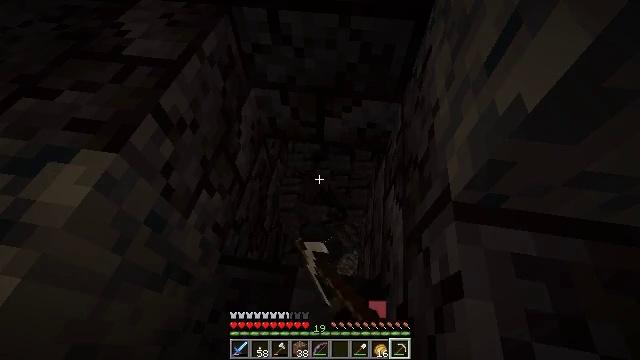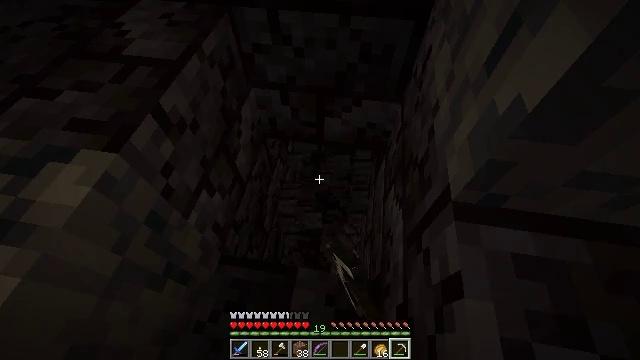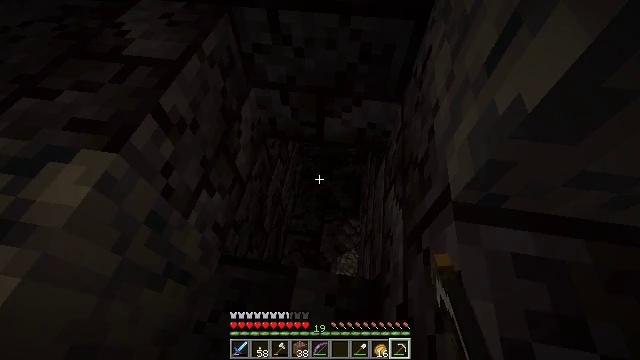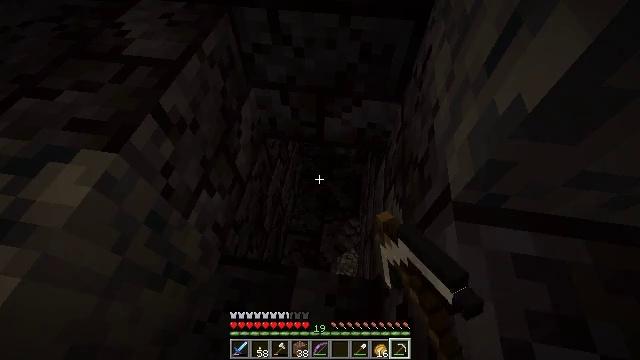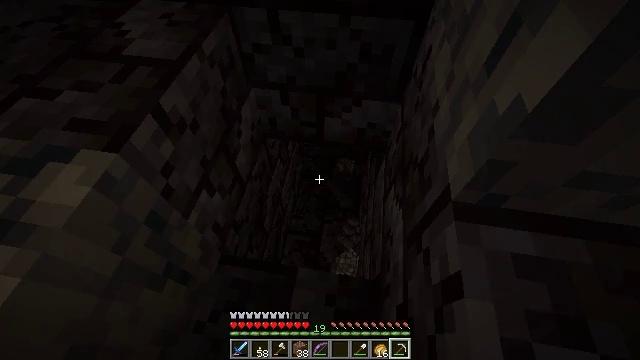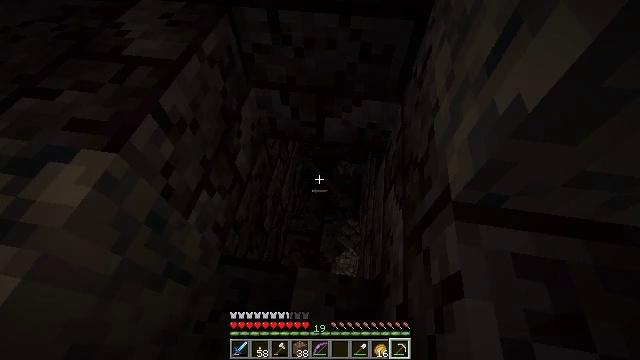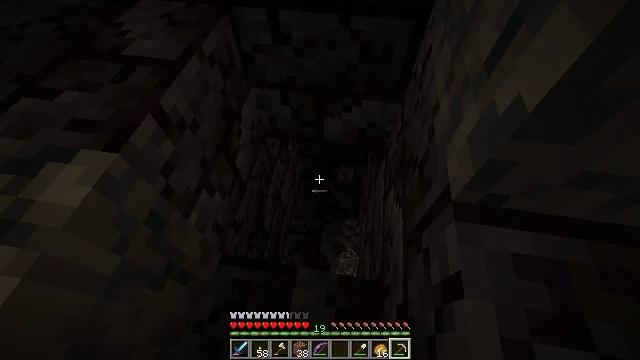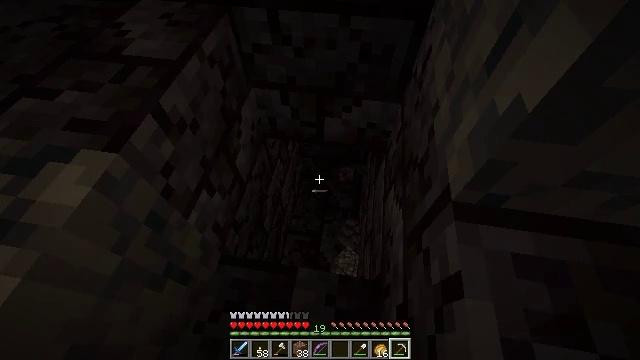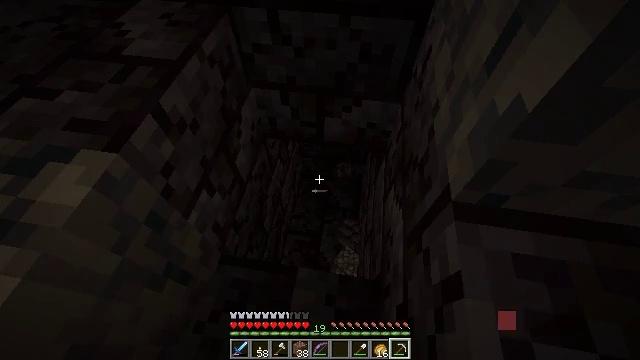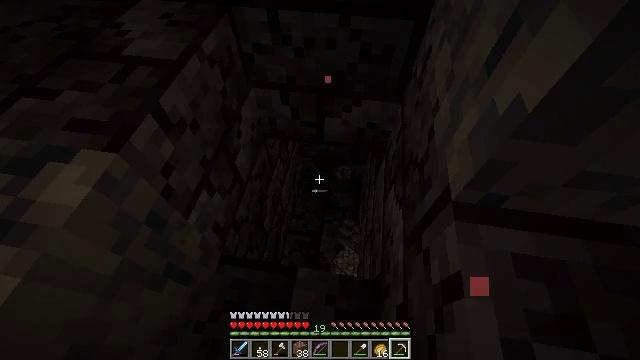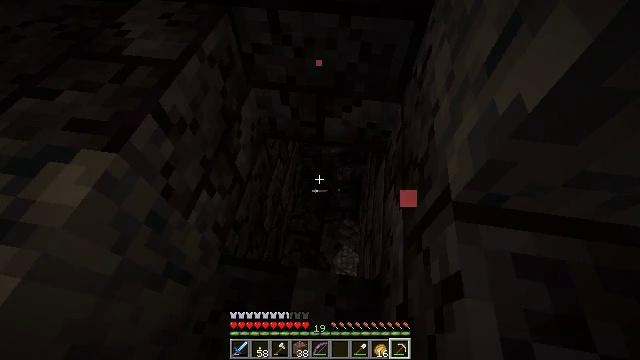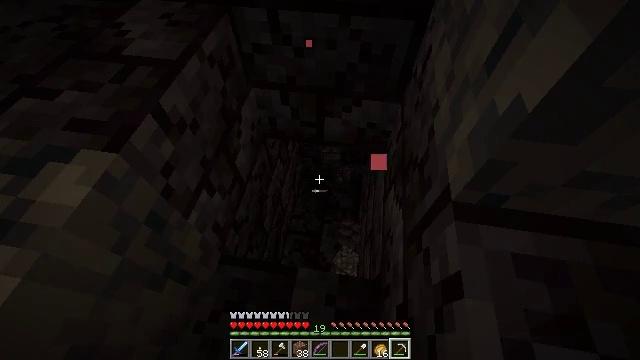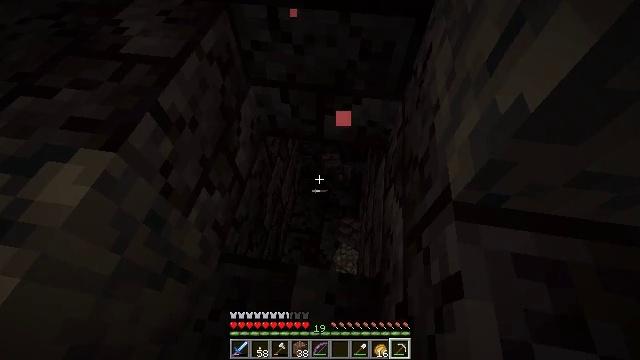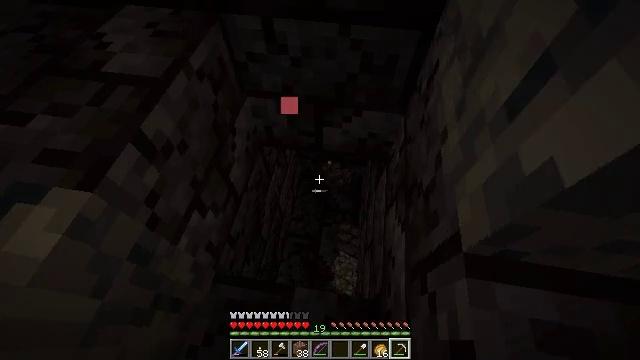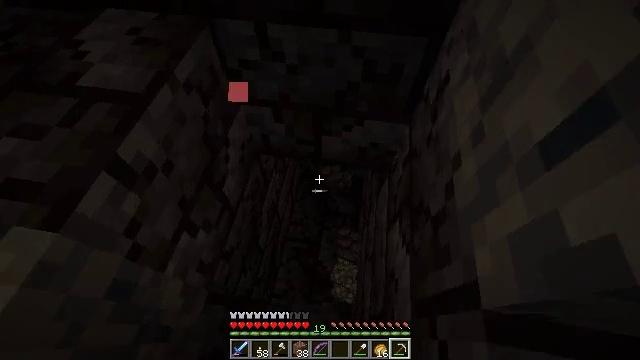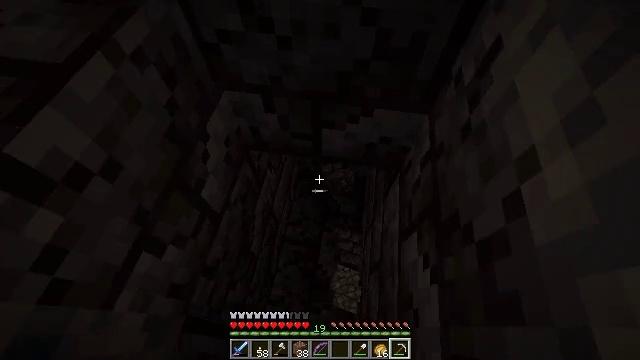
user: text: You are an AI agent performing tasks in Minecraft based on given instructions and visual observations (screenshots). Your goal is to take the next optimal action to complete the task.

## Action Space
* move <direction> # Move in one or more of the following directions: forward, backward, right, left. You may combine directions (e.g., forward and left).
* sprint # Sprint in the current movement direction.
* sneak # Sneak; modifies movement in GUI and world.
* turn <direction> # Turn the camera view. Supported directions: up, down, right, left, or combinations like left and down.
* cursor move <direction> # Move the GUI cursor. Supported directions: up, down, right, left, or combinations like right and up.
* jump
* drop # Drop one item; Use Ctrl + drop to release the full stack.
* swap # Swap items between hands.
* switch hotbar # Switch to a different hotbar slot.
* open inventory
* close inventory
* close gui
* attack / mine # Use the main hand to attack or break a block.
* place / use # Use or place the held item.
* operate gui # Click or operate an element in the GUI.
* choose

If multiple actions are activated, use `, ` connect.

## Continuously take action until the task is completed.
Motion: motion action
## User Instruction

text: Collect cracked polished blackstone bricks.
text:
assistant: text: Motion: attack / mine
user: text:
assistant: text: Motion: attack / mine
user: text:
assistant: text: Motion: attack / mine
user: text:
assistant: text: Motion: attack / mine
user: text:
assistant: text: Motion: no_op
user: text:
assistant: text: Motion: no_op
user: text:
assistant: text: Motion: no_op
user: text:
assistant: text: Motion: no_op
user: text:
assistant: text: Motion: no_op
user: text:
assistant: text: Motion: no_op
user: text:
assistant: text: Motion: no_op
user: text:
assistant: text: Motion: move forward
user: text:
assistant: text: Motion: move forward, sneak
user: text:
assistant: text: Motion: move forward, sneak
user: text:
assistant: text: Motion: move forward, sneak, turn down
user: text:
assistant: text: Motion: move forward, sneak, turn down
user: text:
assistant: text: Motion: move forward, sneak
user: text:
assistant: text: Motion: move forward, sneak
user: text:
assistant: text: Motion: move forward, sneak
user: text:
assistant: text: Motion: move forward, sneak
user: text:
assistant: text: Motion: move forward, sneak
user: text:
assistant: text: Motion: move forward, sneak
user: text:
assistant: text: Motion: move forward, sneak
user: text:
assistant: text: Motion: move forward, sneak
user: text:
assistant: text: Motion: move forward, sneak
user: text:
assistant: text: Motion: move forward, sneak
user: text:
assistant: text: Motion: move forward, sneak, turn down
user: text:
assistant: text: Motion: move forward, sneak, turn left and down
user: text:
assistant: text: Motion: move forward, sneak, turn left and down
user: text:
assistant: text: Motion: move forward, sneak, turn left and down